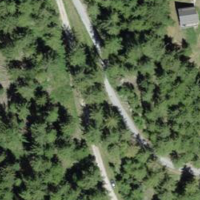
EUNIS habitat code: 44
Species observed at this site:
Saxifraga paniculata
Parus major
Melanargia galathea
Periparus ater